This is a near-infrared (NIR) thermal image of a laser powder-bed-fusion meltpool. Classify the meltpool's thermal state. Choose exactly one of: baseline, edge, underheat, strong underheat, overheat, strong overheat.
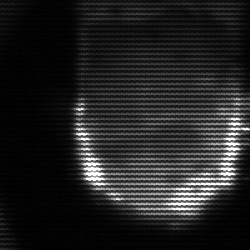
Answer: baseline